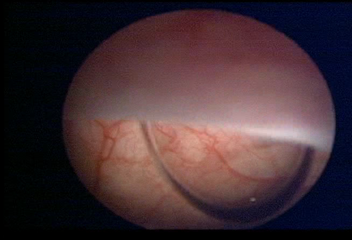
Modality: WLC
Class: Foreign bodies
Subclass: AirBubble
Bladder cancer association: No
Annotated structures: Air bubble